Question: I am calling a method from a class and it gives me an error to make the method static. I am confused about why, as I asked this question <URL> and my understanding was that class variables were made static.
Patient class:
'''
public String setOption(String option) throws IOException
{
option = stdin.readLine();
//stuff here
return option;
}
'''
Patient management system:
'''
public class PatientManagementSystem
{
static BufferedReader stdin = new BufferedReader(new InputStreamReader(
System.in));
public static void main(String[] args) throws IOException
{
Patient.setOption(null);
}
}
'''
The error:

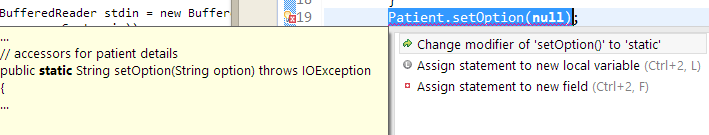
Answer: Based on your earlier question, I think may not be fully digging the concept of the . In this method:
'''
public String setOption(String option) throws IOException
{
option = stdin.readLine();
return option;
}
'''
'option' is a local variable. You pass the for that variable as an argument to the 'setOption' method each time you call it (and you happen to ignore that value), but with that detail out of the way, this is the same as
'''
public String setOption() throws Exception
{
String option = stdin.readLine();
return option;
}
'''
Now, local variables are something completely different from instance or class variables: they are valid only within a method body, and exist only during the time that method is executing. With that in mind, let's look at this code:
'''
static BufferedReader stdin = new BufferedReader(new InputStreamReader(
System.in));
public static void main(String[] args) throws IOException
{
Patient.setOption(null);
}
'''
Here you are basically misusing a class variable 'stdin' for something which should have been a local variable:
'''
public static void main(String[] args) throws IOException
{
BufferedReader stdin = new BufferedReader(new InputStreamReader(System.in));
Patient.setOption(null);
}
'''
On to the question of your method call... 'setOption' is currently an method, which means it must be called in the context of an instance. You are calling it as-is, with no instances of 'Patient' involved. If you continue down this road, you won't be able to represent more than a single patient, probably not your idea. So you want to keep the method as it is and create an instance of 'Patient':
'''
Patient p = new Patient();
p.setOption(...);
'''
In your overall design it is not clear what role 'setOption' should play, but it is not a good idea that it uses the static 'stdin' variable (I already made it local above). You want to pass any data read from 'stdin' into the 'setOption' method and thus decouple it from the input reading logic.